Question: I understand that the iPhone 5s has a pixel resolution of 640 x 1136 and a point resolution of 320 x 568 (for backward compatibility with non-Retina devices).
The problem/confusion/oddity seems to come in when I'm working with SpriteKit.
Example:
I'm drawing a line from bottom-left corner (0, 0) to top-right corner (width, height). The result was that the line was drawn almost halfway. And indeed when i print out the screen size, it should 320 x 568. So i decided to draw from (0, 0) to (width * 2, height * 2). And of course, this printed out 640 x 1136.
So the oddity is this:
Even though I'm drawing from what should be a diagonal line corner to corner, it is , in actuality, being drawn from corner to corner.
Notes:
'''
- I'm getting the width & height values from self.value.frame.size.
- The diagonal line seems to draw just fine using any of the iPad simulators.
'''
Any ideas what is going on here?

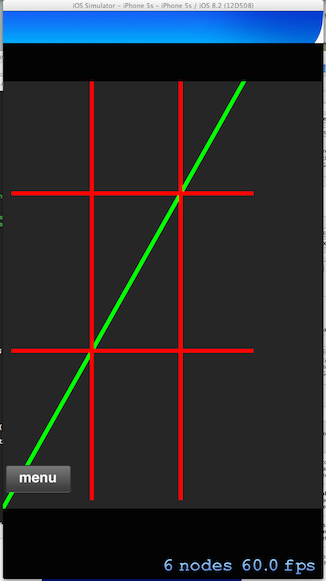
Answer: Anyways here is how I got good results:
Just open up a new project and try this:
In your GameViewContrller instead of using use .
EDIT:
Here is a <URL>.
'''
- (void)viewWillLayoutSubviews
{
[super viewWillLayoutSubviews];
// Configure the view.
SKView * skView = (SKView *)self.view;
skView.showsFPS = YES;
skView.showsNodeCount = YES;
/* Sprite Kit applies additional optimizations to improve rendering performance */
skView.ignoresSiblingOrder = YES;
// Create and configure the scene.
if(!skView.scene){
GameScene *scene = [GameScene sceneWithSize:skView.bounds.size];
scene.scaleMode = SKSceneScaleModeAspectFill;
// Present the scene.
[skView presentScene:scene];
}
}
'''
So now in your didMoveToView method in scene class, just draw a line :
'''
SKShapeNode *yourline = [SKShapeNode node];
CGMutablePathRef pathToDraw = CGPathCreateMutable();
CGPathMoveToPoint(pathToDraw, NULL, 0.0, 0.0);
CGPathAddLineToPoint(pathToDraw, NULL, self.frame.size.width,self.frame.size.height);
yourline.path = pathToDraw;
[yourline setStrokeColor:[UIColor redColor]];
[self addChild:yourline];
CGPathRelease(pathToDraw);
'''
Read <URL>.
So this is pretty much it, and I hope it helps.